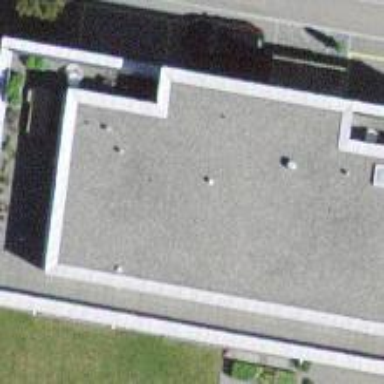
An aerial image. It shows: Residential building.